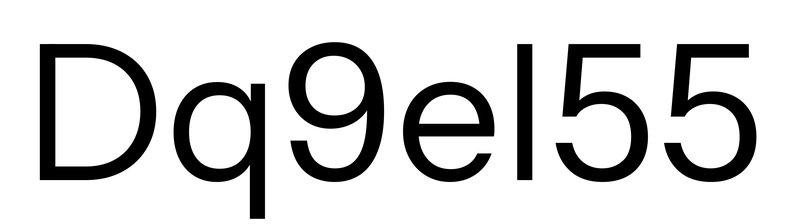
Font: InstrumentSans_Regular